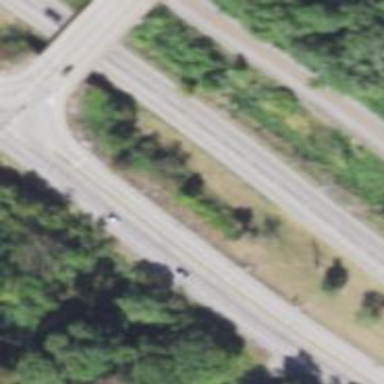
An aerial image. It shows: Primary link highway.